Field crop: maize
Growth stage: 2
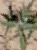
Species: atriplex